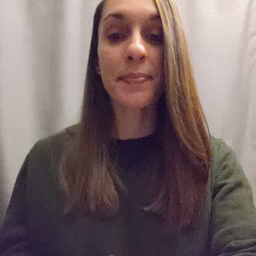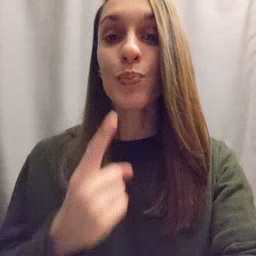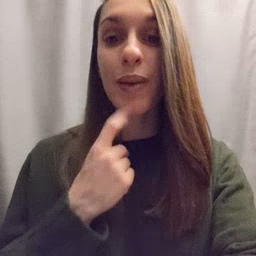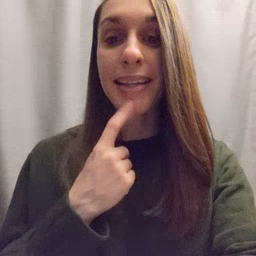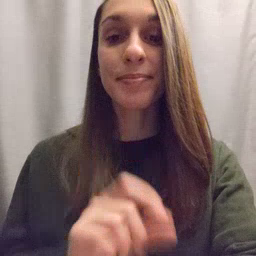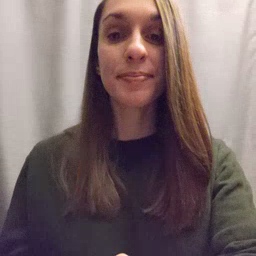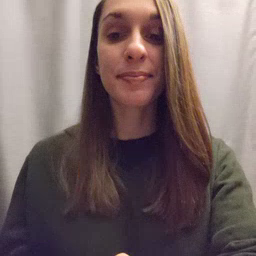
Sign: red